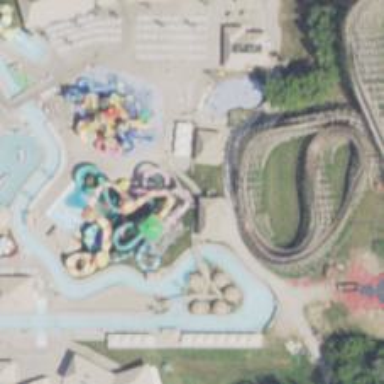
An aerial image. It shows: Water slide attraction.